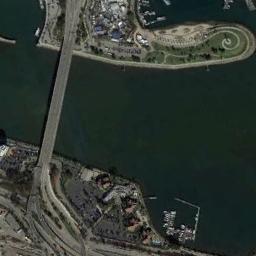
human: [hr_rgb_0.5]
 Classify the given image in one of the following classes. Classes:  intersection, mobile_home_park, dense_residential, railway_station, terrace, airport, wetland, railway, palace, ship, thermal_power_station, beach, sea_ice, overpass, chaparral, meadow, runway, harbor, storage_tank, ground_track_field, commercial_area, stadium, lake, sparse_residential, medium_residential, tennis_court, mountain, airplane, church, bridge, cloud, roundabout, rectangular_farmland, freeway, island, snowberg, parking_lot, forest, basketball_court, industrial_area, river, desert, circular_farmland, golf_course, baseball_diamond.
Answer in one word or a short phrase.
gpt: bridge